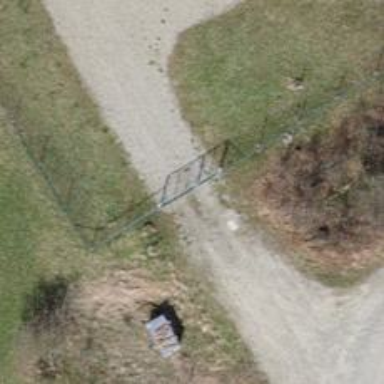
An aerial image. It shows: Gate.